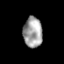
Tissue: prostate
Cell type: T cells
Senescence score: 0.3351
Nuclear area (px): 565
Mean DAPI intensity: 161.72